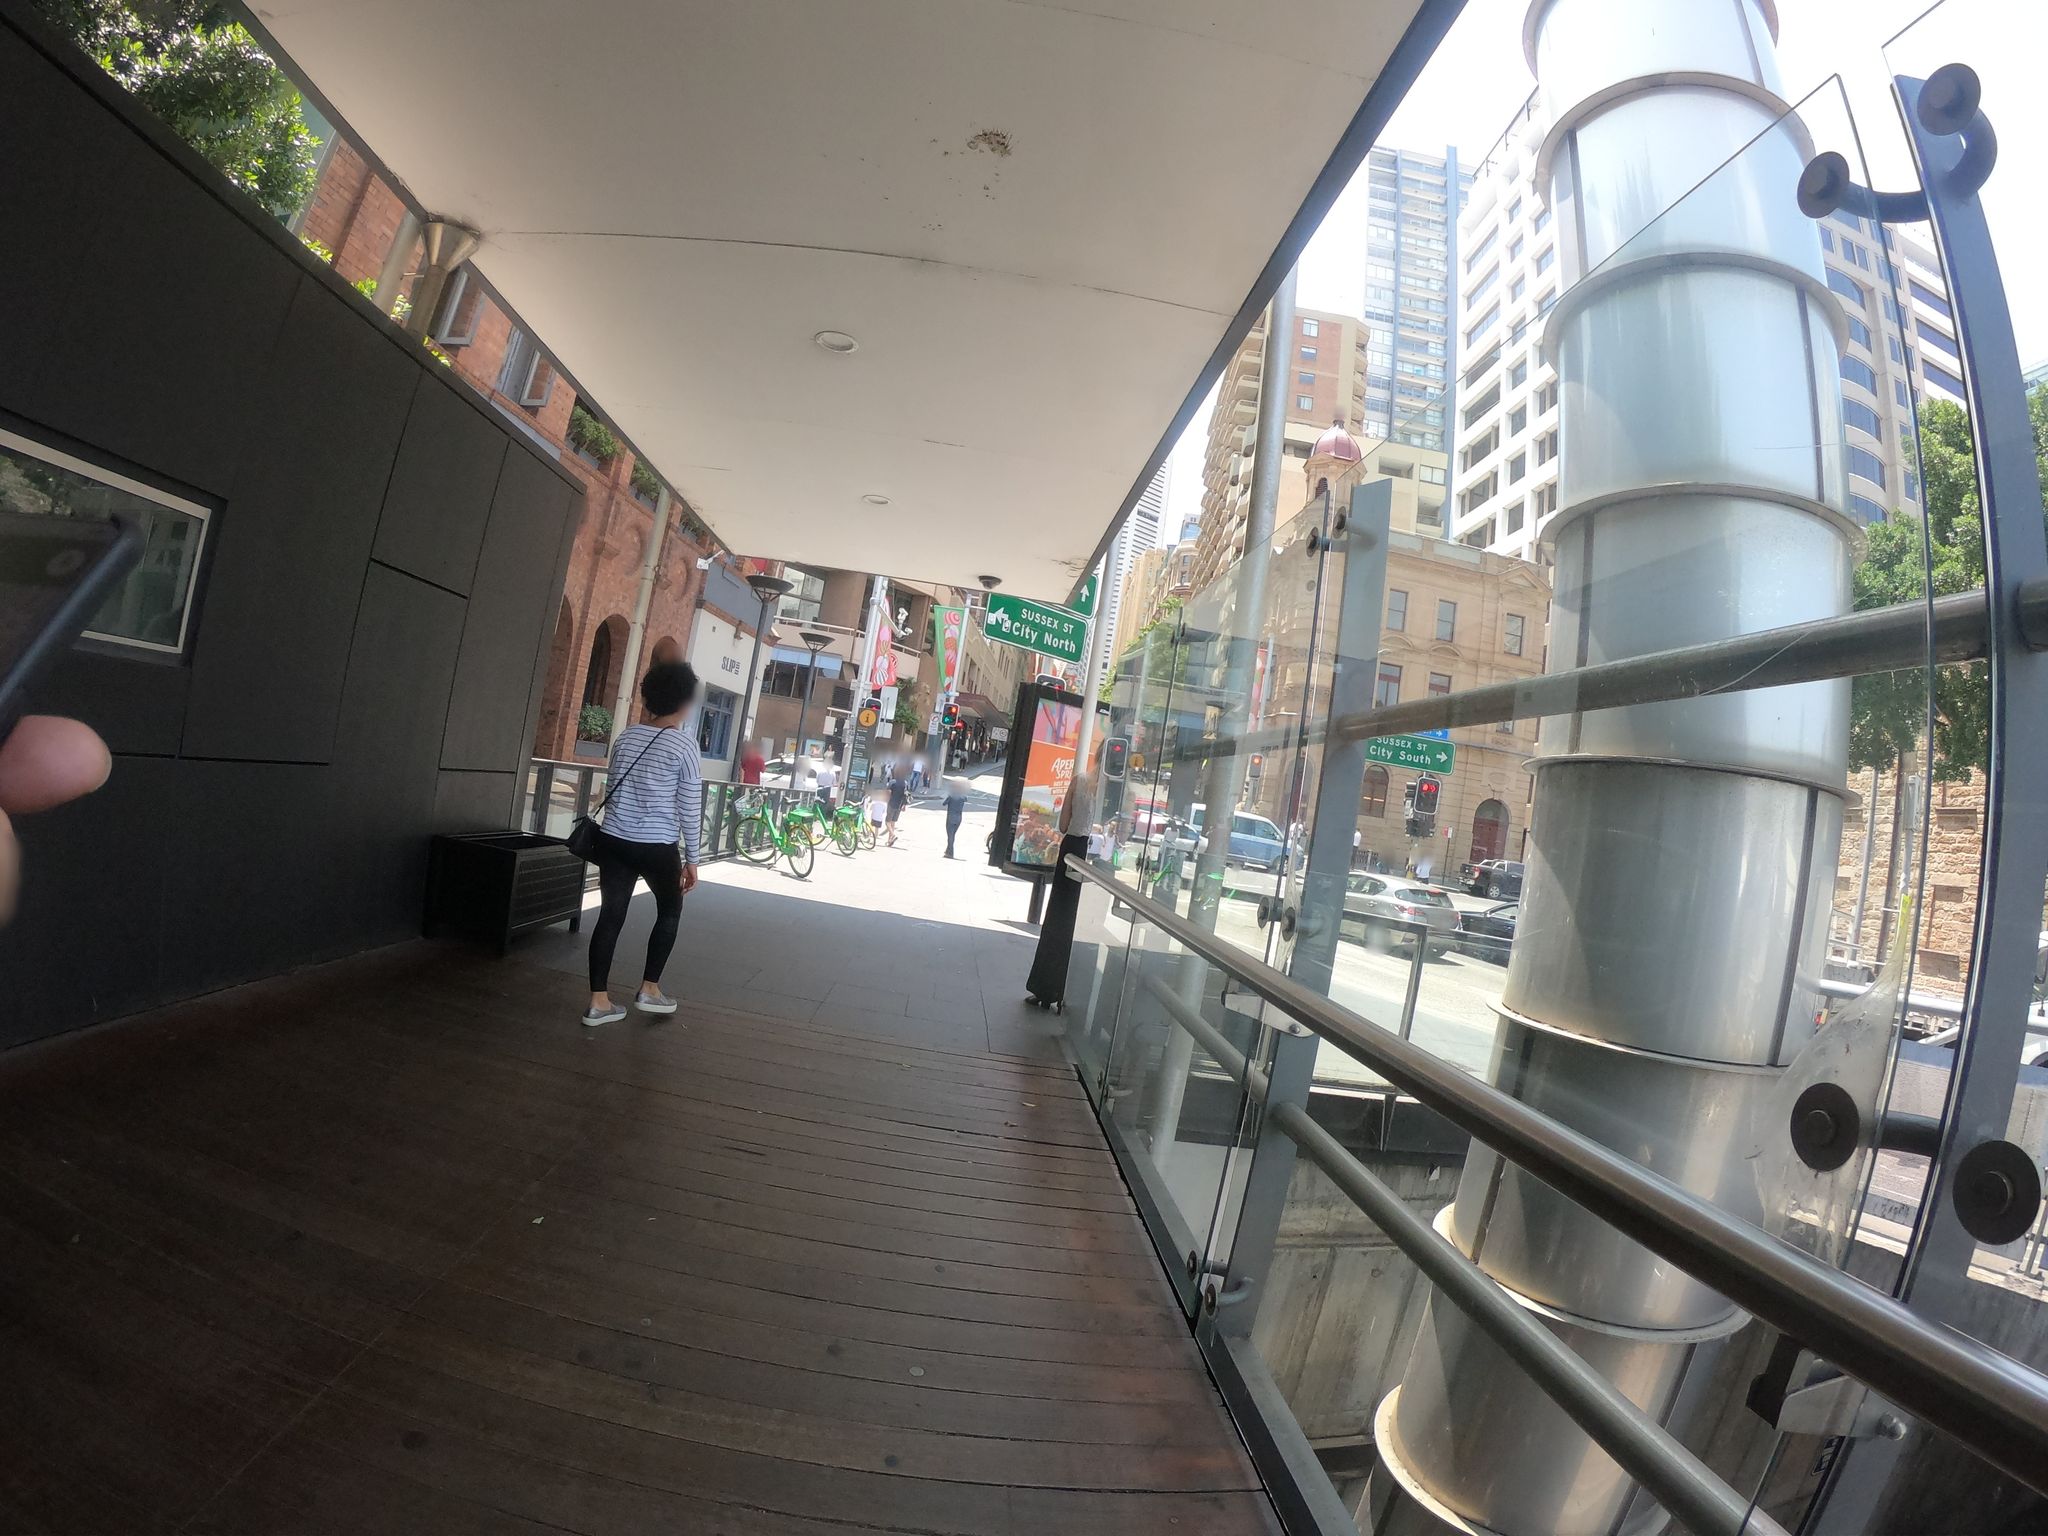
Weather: clear
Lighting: day
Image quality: good
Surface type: walking surface
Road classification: cycleway, pedestrian
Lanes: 2
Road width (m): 2.5
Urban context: urban centre
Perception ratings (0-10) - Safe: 3.45, Lively: 6.53, Beautiful: 4.85, Boring: 4.49, Depressing: 5.63, Wealthy: 5.35